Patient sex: M
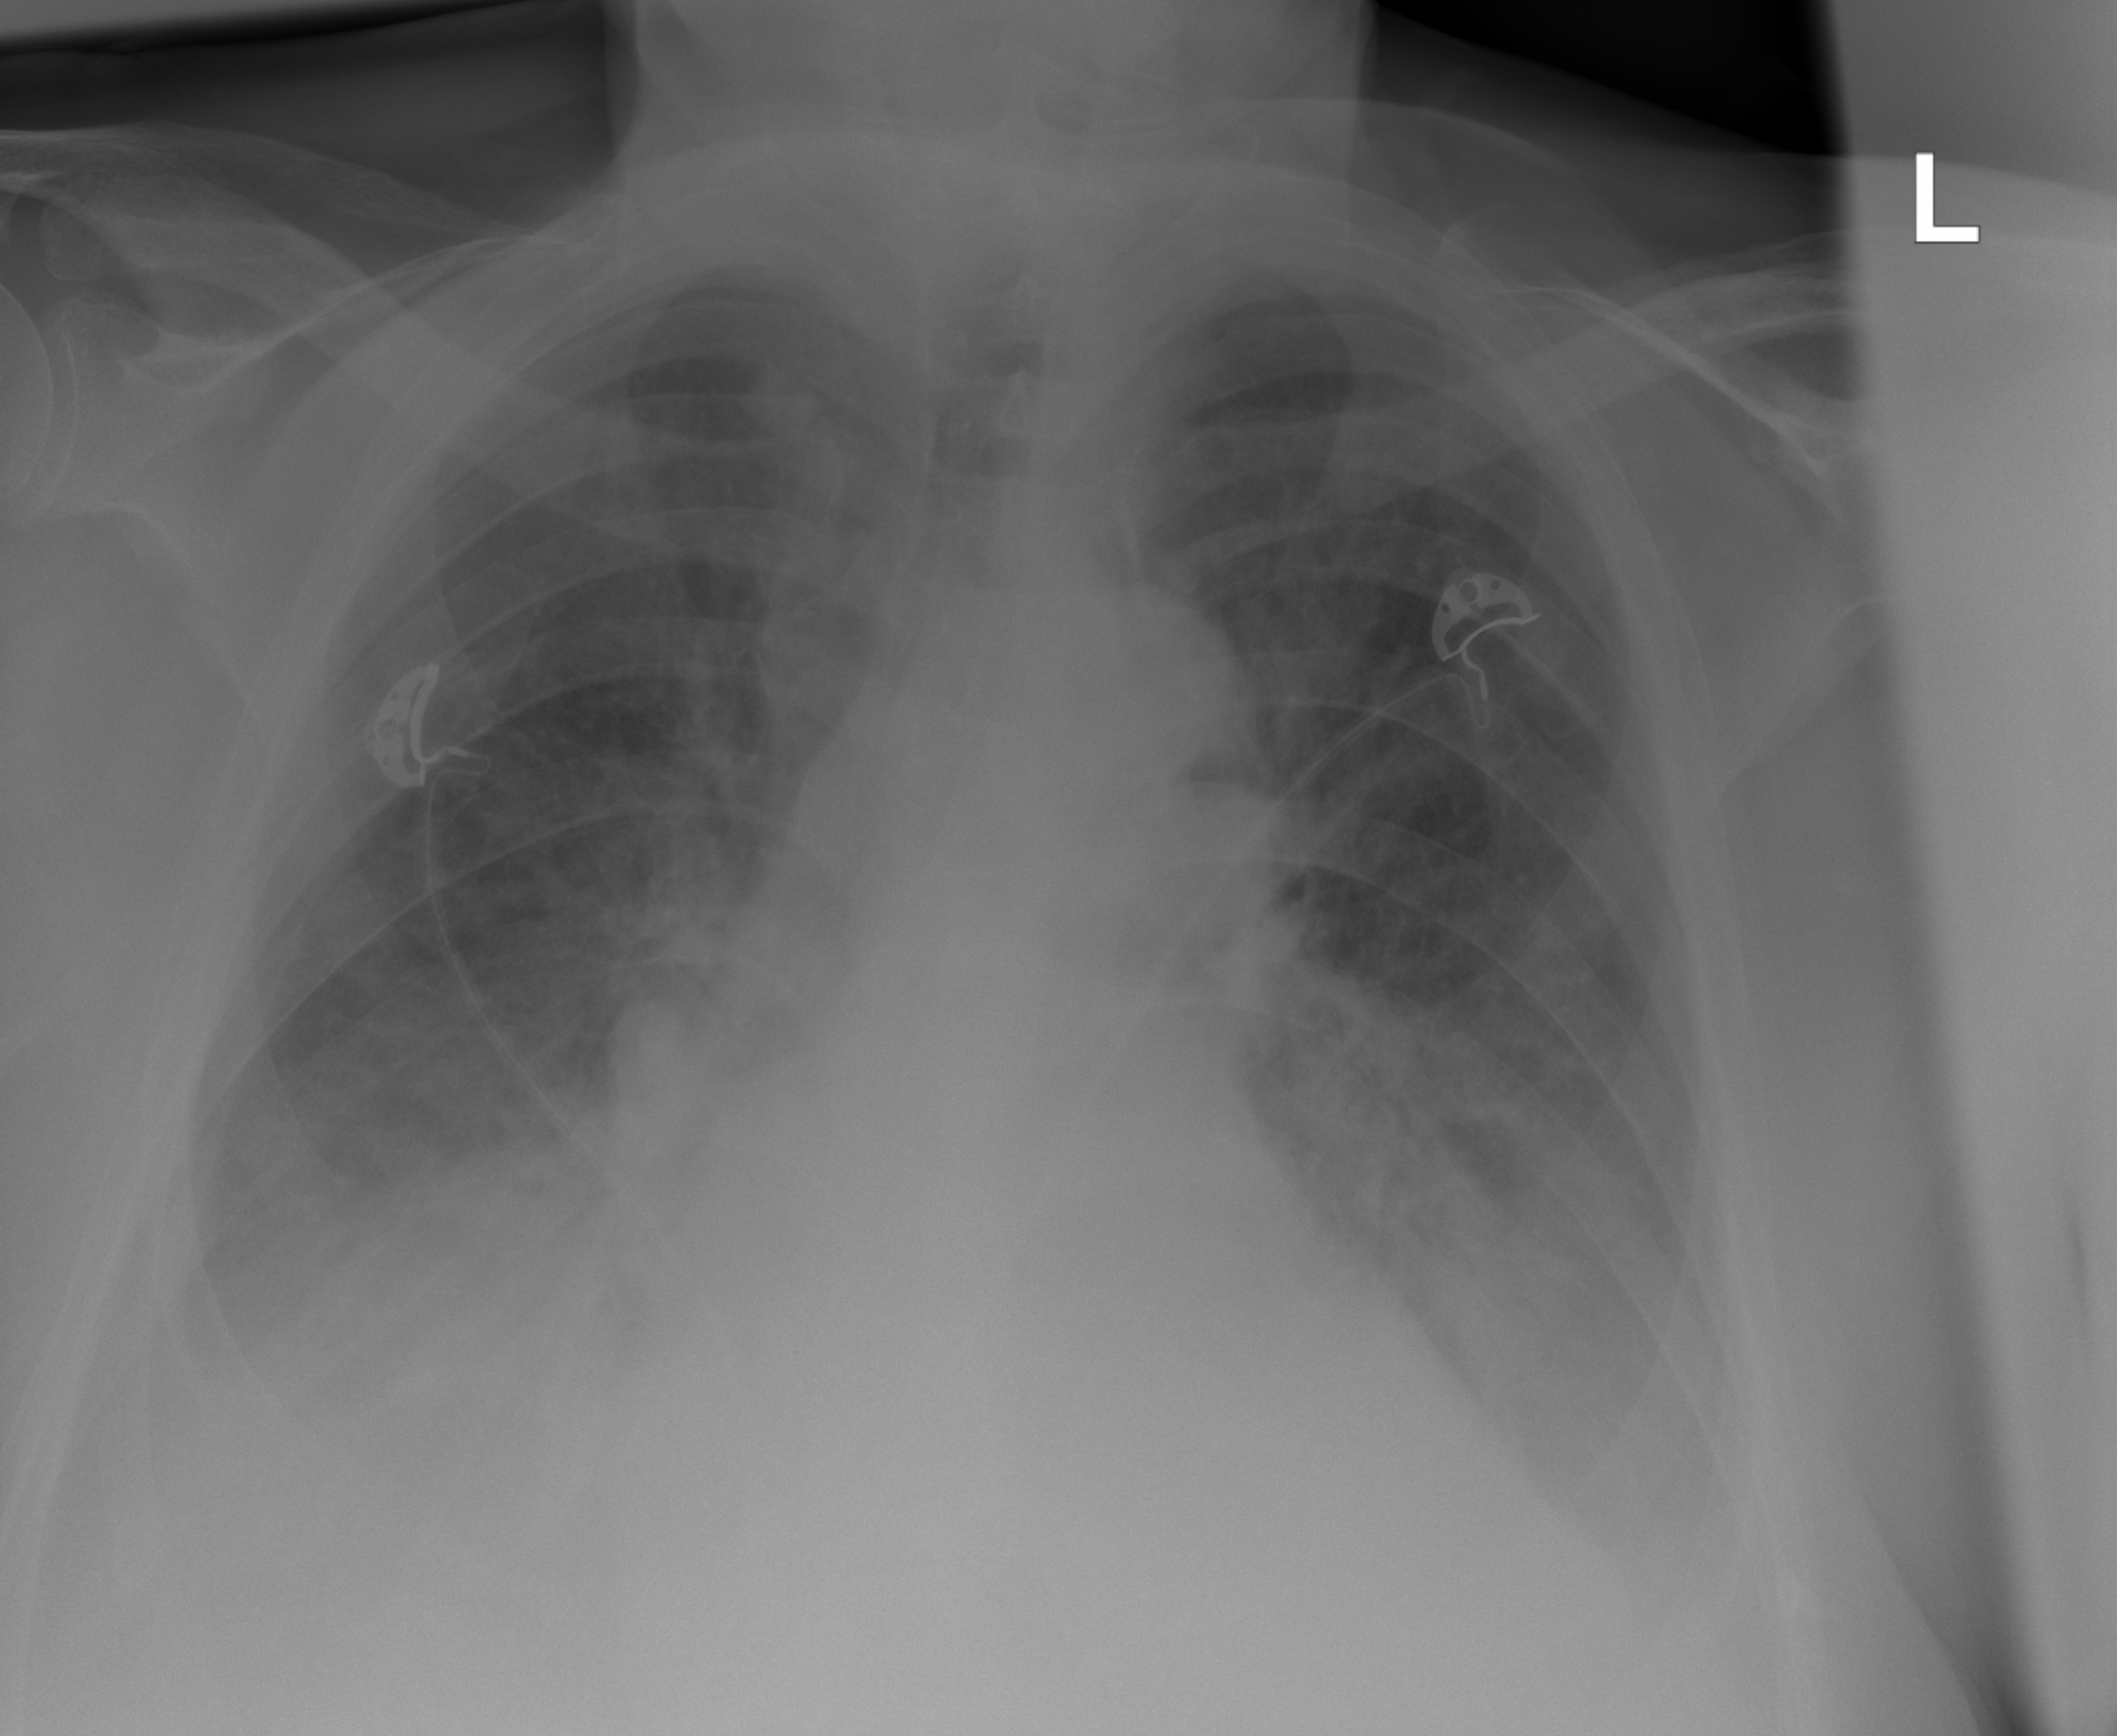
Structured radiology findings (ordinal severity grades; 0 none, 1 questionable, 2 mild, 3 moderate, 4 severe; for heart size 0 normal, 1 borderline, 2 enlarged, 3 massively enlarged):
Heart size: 2
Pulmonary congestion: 3
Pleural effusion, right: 3
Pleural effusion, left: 2
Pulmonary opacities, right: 1
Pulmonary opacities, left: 1
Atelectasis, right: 3
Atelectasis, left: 2